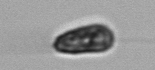
Label: Pseudochattonella_farcimen